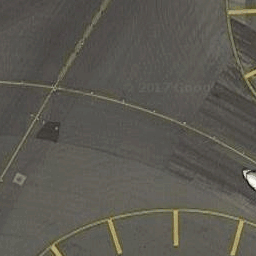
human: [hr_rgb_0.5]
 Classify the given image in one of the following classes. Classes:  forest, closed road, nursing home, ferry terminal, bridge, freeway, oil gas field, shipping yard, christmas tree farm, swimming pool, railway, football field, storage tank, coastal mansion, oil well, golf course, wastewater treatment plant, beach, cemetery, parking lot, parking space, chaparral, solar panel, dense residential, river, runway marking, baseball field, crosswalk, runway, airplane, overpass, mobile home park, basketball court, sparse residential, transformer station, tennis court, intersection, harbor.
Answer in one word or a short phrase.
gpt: runway marking